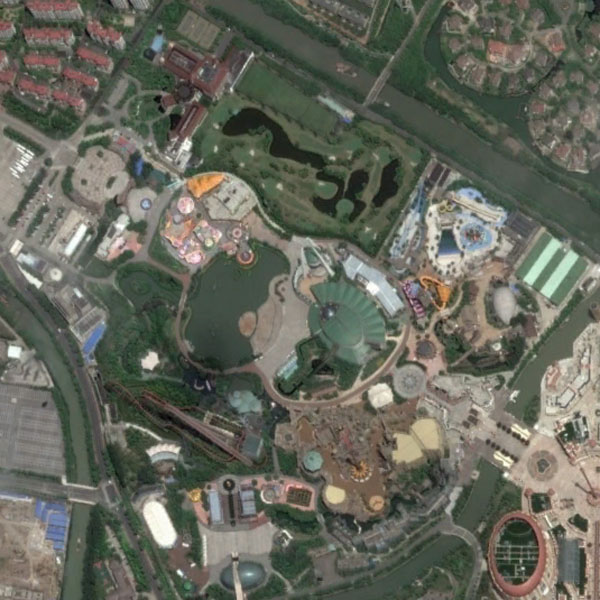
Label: Park